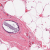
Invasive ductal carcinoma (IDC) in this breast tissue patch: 0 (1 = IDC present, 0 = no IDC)